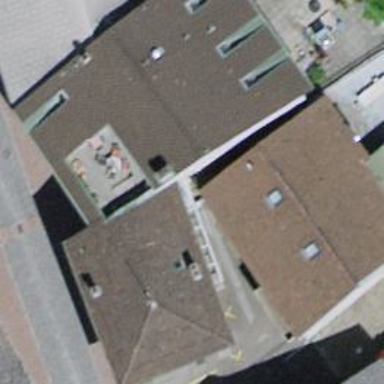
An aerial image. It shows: Restaurant.